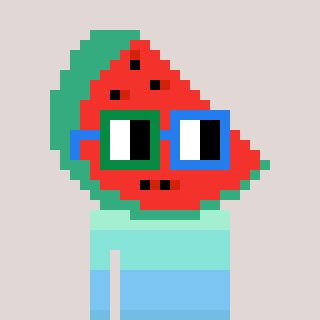
a pixel art character with square green and blue glasses, a watermelon-shaped head and a peachy-colored body on a warm background